Question: If you go to "Project Structure -> SDKs" and click on some Android SDK, you will see the screen below.

When I add some Android version for the first time, the build target is set to 1.5. It seems that IDE's intellisense is relying on this selection, because in the initial use (e.g. when the target is set to 1.5) I cannot use features like 'android:installLocation' or 'android:targetSdkVersion'. They're just not showing up in the intellisense. When I change the build target to, let's say, Android 2.2 and reopen the same project, these attributes appear in intellisense.
Could anyone explain what is the purpose of this and why does it set to Android 1.5 by default? It just makes no sense to me. I also haven't noticed this option in Eclipse.
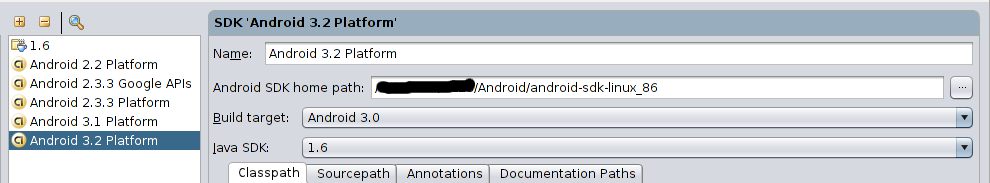
Answer: Build target defines the platform that is used. So you normally don't need to change it. And it doesn't default to 1.5, it defaults to the platform version that you've chosen when adding the new SDK platform. So, if you add , build target will default to . I've verified it with IDEA 11.0.1.
If you change it to something else, it's the same as changing your project/module dependencies to use another Android platform, however the old SDK name remains that can make it really confusing. We are considering to make the 'build target' and SDK home path settings read-only to avoid confusion.